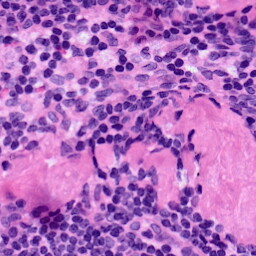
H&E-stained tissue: LymphNode